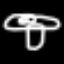
Label: mushroom